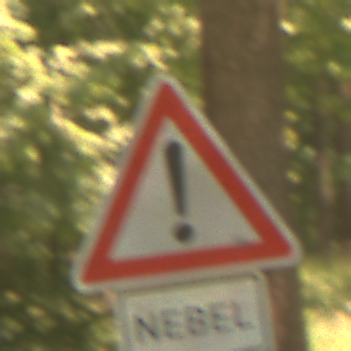
Verkehrszeichen: Gefahrenstelle
Zusatzzeichen unten: HinweiseAufGefahrenDurchVerbaleAngabe10
Umgebung: Outdoor, Nature
Tageszeit: Midday
Wetter: PartlyCloudy
Licht: Natural
Jahreszeit: NotSpecified
Kontrast: LowContrast